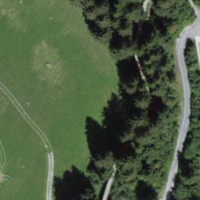
EUNIS habitat code: 43
Species observed at this site:
Turdus philomelos
Nucifraga caryocatactes
Cyanistes caeruleus
Regulus ignicapilla